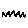
Label: zigzag